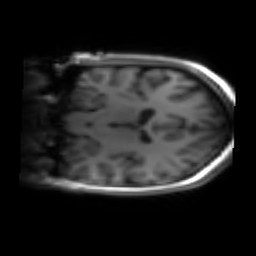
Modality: inplaneT1
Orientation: coronal
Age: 19
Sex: female
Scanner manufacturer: siemens
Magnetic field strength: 3 T
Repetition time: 1.2 s
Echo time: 0.00251 s